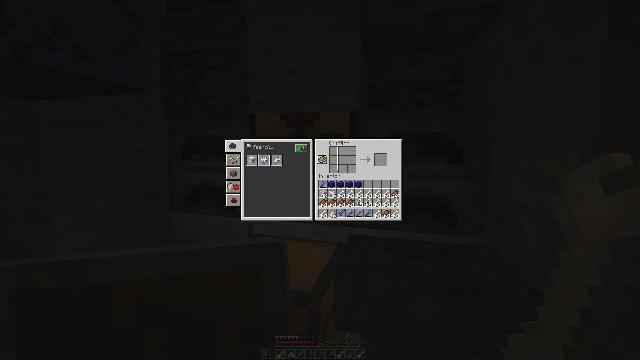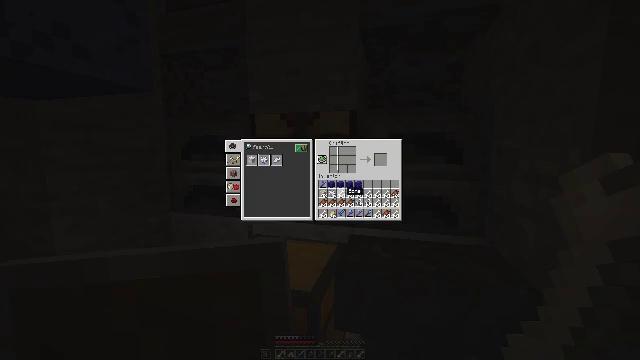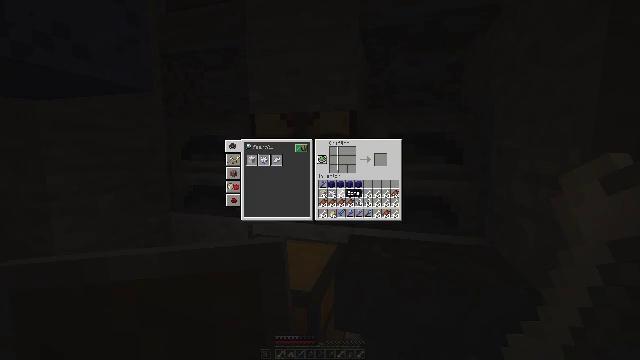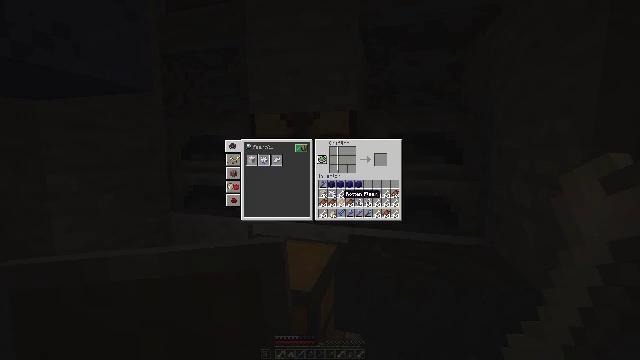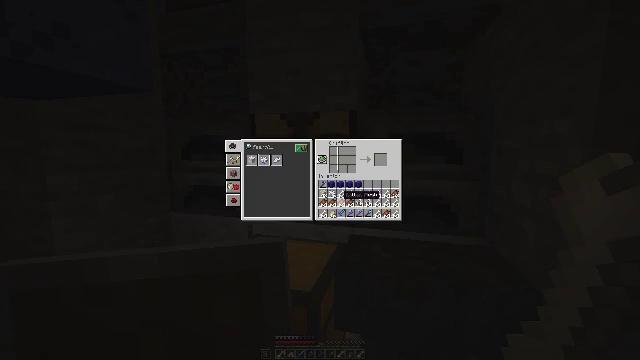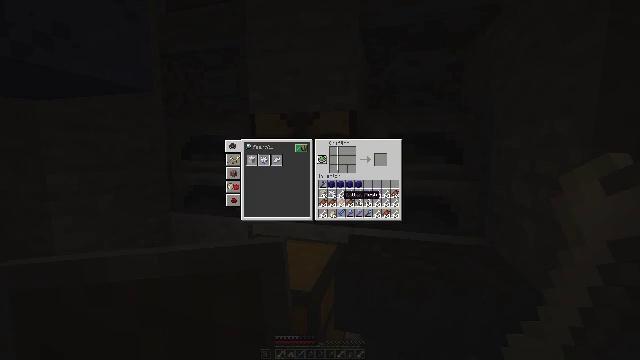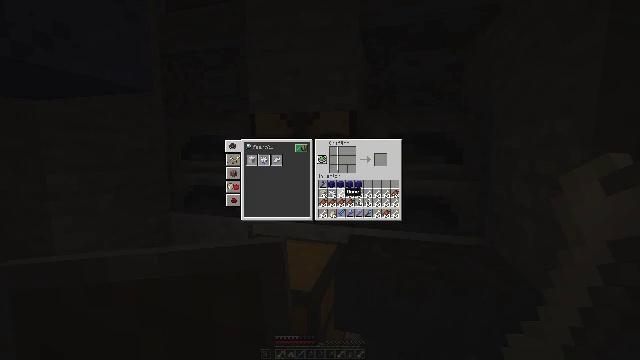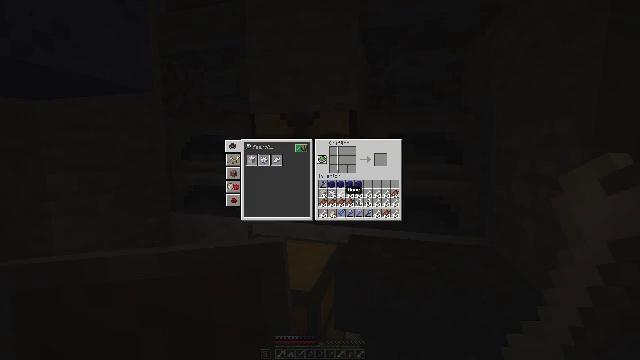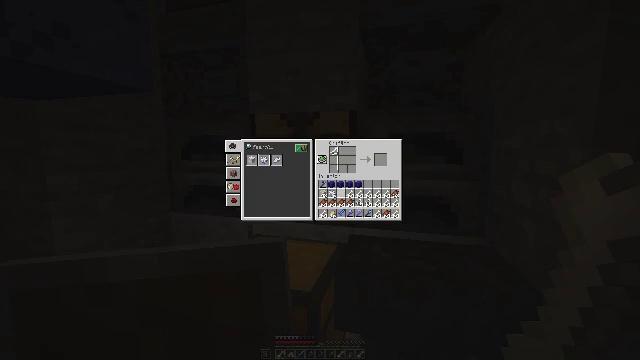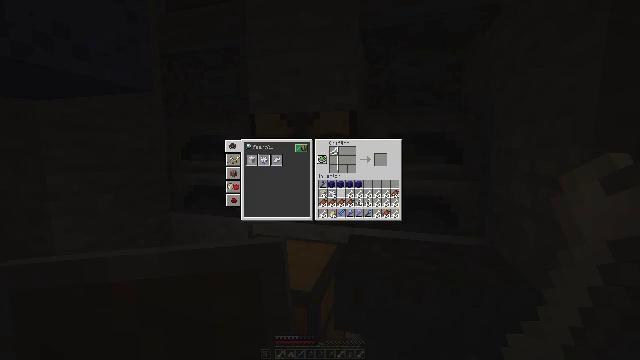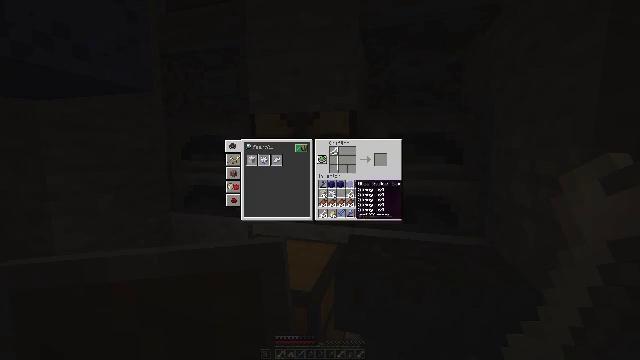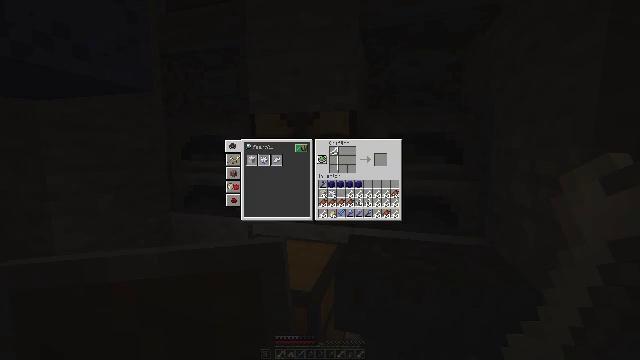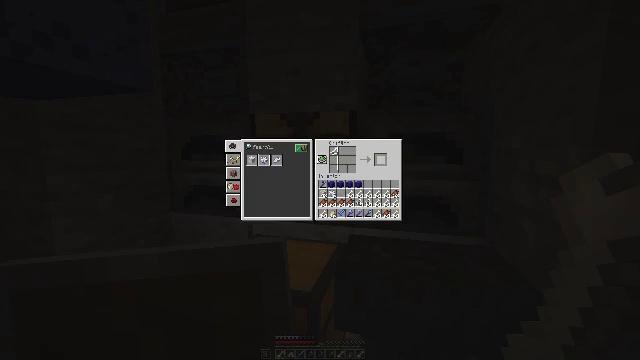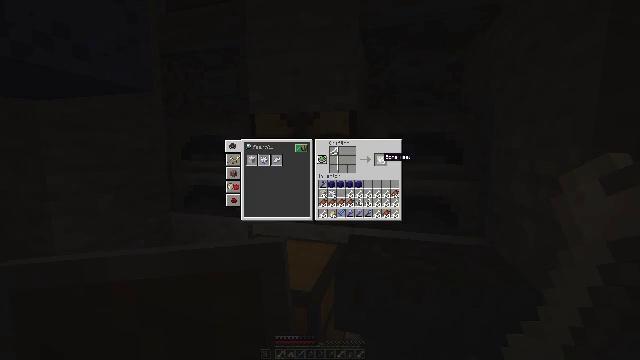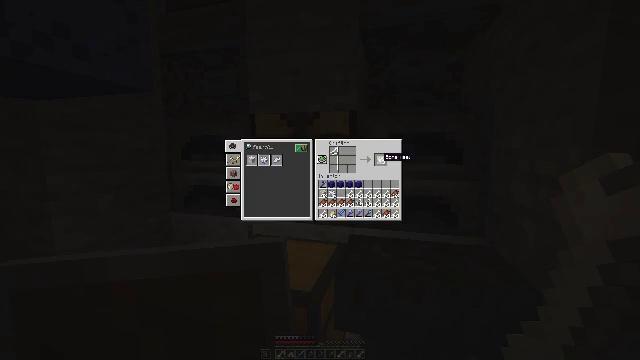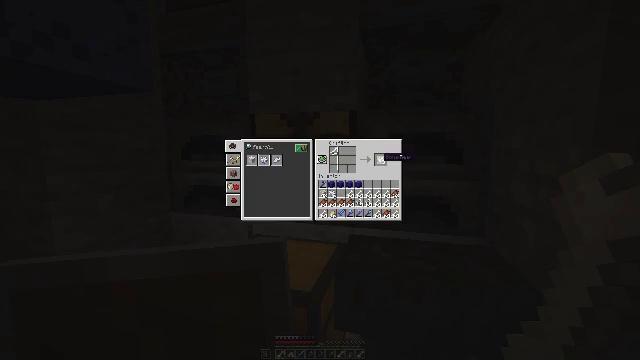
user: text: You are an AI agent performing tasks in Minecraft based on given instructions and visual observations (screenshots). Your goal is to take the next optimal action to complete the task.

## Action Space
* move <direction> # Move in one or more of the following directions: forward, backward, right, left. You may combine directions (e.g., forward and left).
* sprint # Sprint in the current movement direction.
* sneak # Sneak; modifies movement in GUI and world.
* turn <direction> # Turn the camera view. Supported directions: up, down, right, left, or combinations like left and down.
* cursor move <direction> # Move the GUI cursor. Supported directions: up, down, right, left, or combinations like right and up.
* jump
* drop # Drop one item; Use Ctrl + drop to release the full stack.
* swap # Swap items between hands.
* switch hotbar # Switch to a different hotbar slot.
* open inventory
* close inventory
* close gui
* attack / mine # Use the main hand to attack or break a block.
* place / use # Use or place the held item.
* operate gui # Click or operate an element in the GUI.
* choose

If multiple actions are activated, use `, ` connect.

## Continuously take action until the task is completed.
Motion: motion action
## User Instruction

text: Convert bones to bone meal in your inventory.
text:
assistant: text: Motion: sneak, turn left and down
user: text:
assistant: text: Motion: sneak
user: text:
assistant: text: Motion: sneak
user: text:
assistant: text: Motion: sneak
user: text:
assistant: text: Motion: sneak
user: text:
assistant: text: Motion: sneak
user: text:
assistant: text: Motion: sneak
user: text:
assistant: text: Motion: sneak, attack / mine
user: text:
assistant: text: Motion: sneak, attack / mine
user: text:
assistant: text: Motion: sneak, turn right and up
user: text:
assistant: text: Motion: sneak, turn right and up
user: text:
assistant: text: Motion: sneak, turn right and up
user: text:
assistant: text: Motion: sneak
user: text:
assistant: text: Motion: sneak
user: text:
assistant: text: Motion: sneak
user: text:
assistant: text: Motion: sneak, attack / mine
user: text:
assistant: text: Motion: sneak, attack / mine
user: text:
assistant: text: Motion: sneak, attack / mine
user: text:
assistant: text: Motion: sneak
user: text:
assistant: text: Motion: sneak, turn left
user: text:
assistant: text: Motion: sneak